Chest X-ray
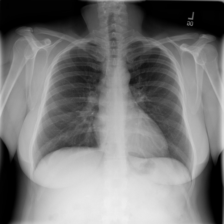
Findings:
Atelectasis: negative
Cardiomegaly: negative
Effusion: negative
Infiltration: negative
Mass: negative
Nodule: negative
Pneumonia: negative
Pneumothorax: negative
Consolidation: negative
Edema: negative
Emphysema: negative
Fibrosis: negative
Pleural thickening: negative
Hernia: negative